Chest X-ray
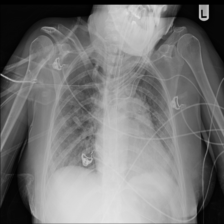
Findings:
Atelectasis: negative
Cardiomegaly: negative
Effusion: negative
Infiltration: negative
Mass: negative
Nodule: negative
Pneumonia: negative
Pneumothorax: negative
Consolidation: negative
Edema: negative
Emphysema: negative
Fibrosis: negative
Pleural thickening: negative
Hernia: negative